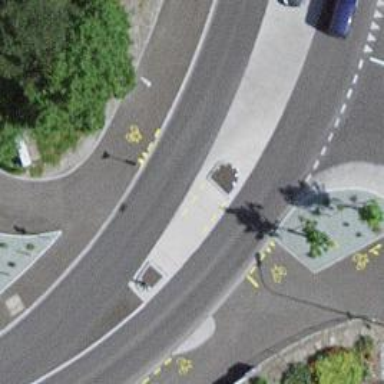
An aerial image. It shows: Path with asphalt surface including crossing for cyclists.